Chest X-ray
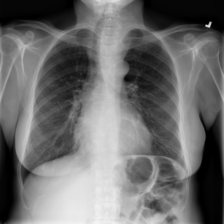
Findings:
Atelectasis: negative
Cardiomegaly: negative
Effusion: negative
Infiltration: negative
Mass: negative
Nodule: negative
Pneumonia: negative
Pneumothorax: negative
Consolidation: negative
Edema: negative
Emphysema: negative
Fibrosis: negative
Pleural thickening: negative
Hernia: negative